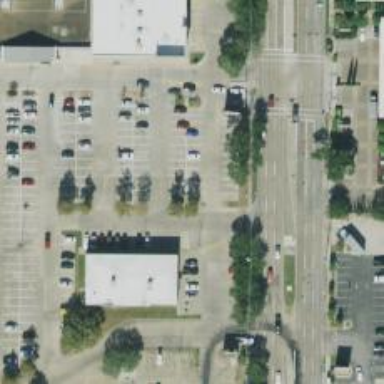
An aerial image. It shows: Parking space.